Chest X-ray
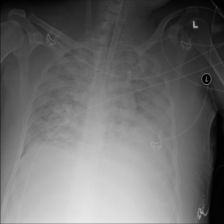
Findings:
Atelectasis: negative
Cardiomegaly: negative
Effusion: negative
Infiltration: negative
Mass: negative
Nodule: negative
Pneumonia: negative
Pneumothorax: negative
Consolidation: negative
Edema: negative
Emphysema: negative
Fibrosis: negative
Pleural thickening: negative
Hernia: negative